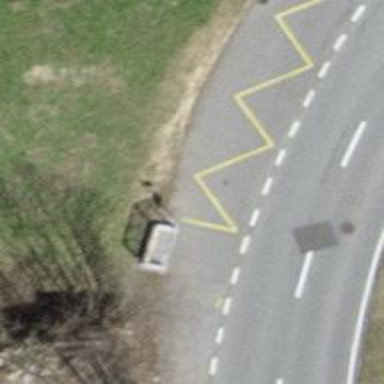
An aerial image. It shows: Bus stop with platform for public transport.